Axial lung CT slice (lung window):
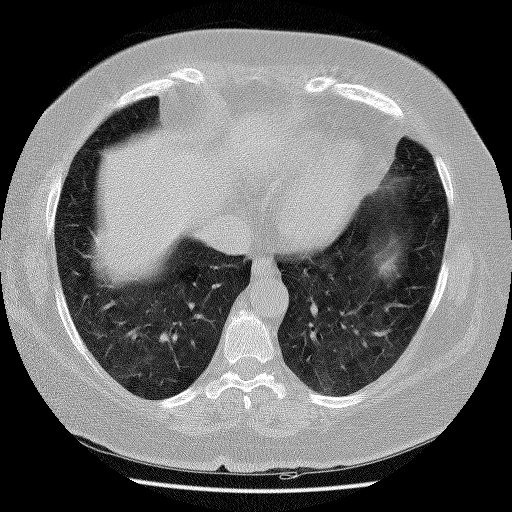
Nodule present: no